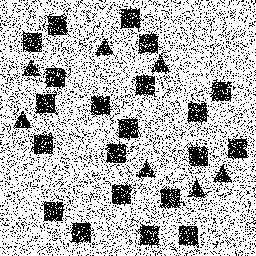
Squares: 21
Triangles: 7
Stars: 0
Total shapes: 28